Question: I'm implementing in Java.
At the moment I'm trying to use BDDs (Binary Decision Diagramms) in order to store relations in a datastructure.
E.g. R={(3,2),(2,0)} and the corresponding BDD:

For this reason I was looking for libraries, which have BDD functionalities in order to help me.
I found two possibilities: JavaBDD and JDD.
But in both cases, I do not understand how I can encode a simple integer to a BDD, because how or when do I give the value of my integer? Or what does it mean, if the BDD is represented by an integer?
In both cases, there are methods like:
'''
int variable = createBDD(); //(JBDD)
'''
or
'''
BDD bdd = new BDD(1000,1000);
int v1 = bdd.createVar(); // (JDD)
'''
How can I simply create a BDD like my example?
Thank you very much!!
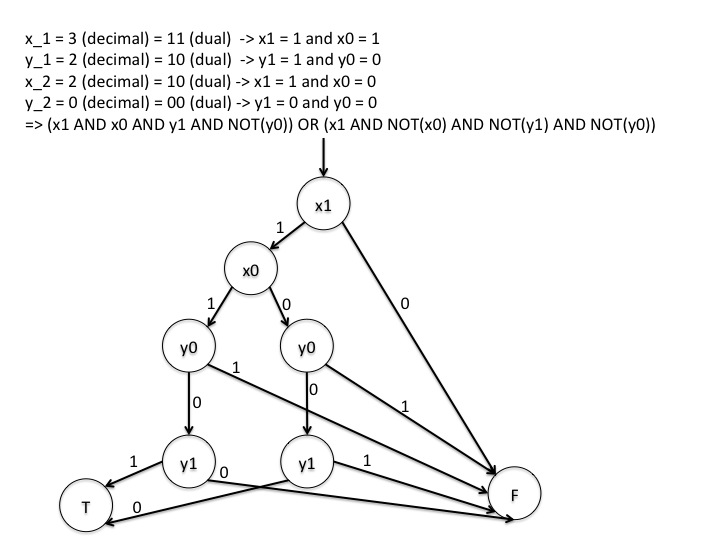
Answer: So I found a solution for this, but it is not very satisfying, as I cannot get the tuple back from the BDD without knowing, how many boolean variables I used for representing the integer in binary. So I have to define in the beginning for example: All my integers are smaller than 64, so they are represented by 6 binary variables. If I want to add a bigger integer than 64 afterwards I have a problem, but I don't want to use the maximum size of integers from the beginning, in order to save time, because I wanted to use BDDs in order to save running time, else there are a lot of easier things than BDDs for just representing tuples.
I use JDD as my BDD library, so in JDD BDDs are represented as integers.
So this is how I will get a BDD out of an integer tuple:
In the beginning you have to create the BDD-variables, the 'maxVariableCount' is the maximum number of binary variables, which represent the integer (explained in the beginning of this answer):
'variablesDefinition' is just the number of integer variables I want to represent later in the BDD. So in the example of my question variablesDefinition would be 2, because each tuple has two intereger variables.
The array 'variables' is a two dimension array, which has all BDD variables inside. So for example if our tuple has 2 elements, the BDD variables which represent the first integer variable can be found in 'variables[0]'.
'''
BDD bddManager = new BDD(1000,100);
private int variablesDefinition;
private int[][] variables;
private void createVariables(int maxVariableCount) {
variables = new int[variablesDefinition][maxVariableCount];
for(int i = 0; i < variables.length; i++) {
for(int j = 0; j < maxVariableCount; j++) {
variables[i][j] = bddManager.createVar();
}
}
}
'''
Then we can create a bdd from a given integer tuple.
'''
private int bddFromTuple(int[] tuple) {
int result;
result = bddManager.ref(intAsBDD(tuple[0],variables[0]));
for(int i = 1; i < tuple.length; i++) {
result = bddManager.ref(bddManager.and(result, intAsBDD(tuple[i], variables[i])));
}
return result;
}
private int intAsBDD(int intToConvert, int[] variables) {
return bddFromBinaryArray(intAsBinary(intToConvert, variables.length), variables);
}
private int[] intAsBinary(int intToConvert, int bitCount) {
String binaryString = Integer.toBinaryString(intToConvert);
int[] returnedArray = new int[bitCount];
for (int i = bitCount - binaryString.length(); i < returnedArray.length; i++) {
returnedArray[i] = binaryString.charAt(i - bitCount + binaryString.length()) - DELTAConvertASCIIToInt;
}
return returnedArray;
}
static int DELTAConvertASCIIToInt = 48;
private int bddFromBinaryArray(int[] intAsBinary, int[] variables) {
int f;
int[] tmp = new int[intAsBinary.length];
for(int i = 0; i < intAsBinary.length; i++) {
if(intAsBinary[i] == 0) {
if (i == 0) {
tmp[i] = bddManager.ref(bddManager.not(variables[i]));
}
else {
tmp[i] = bddManager.ref(bddManager.and(tmp[i-1], bddManager.not(variables[i])));
bddManager.deref(tmp[i - 1]);
}
}
else {
if (i == 0) {
tmp[i] = bddManager.ref(variables[i]);
}
else {
tmp[i] = bddManager.ref(bddManager.and(tmp[i-1], variables[i]));
bddManager.deref(tmp[i - 1]);
}
}
}
f = tmp[tmp.length-1];
return f;
}
'''
My first intention was to add these tuples to the BDD and afterwards being able to execute arithmetic functions in the integers in the BDD, but this is only possible after transforming the BDD back to tuples and executing the function and returning it to the BDD, which destroys all reasons why I wanted to use BDDs.